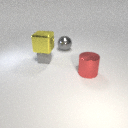
large gray metal sphere behind small gray rubber cube